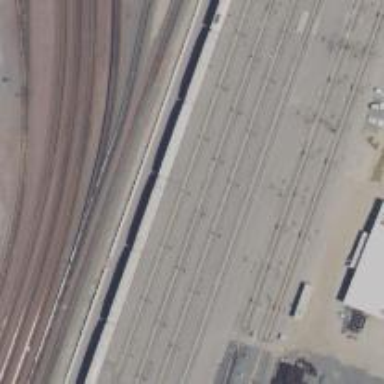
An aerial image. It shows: Railway service station.